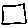
Label: square